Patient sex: M
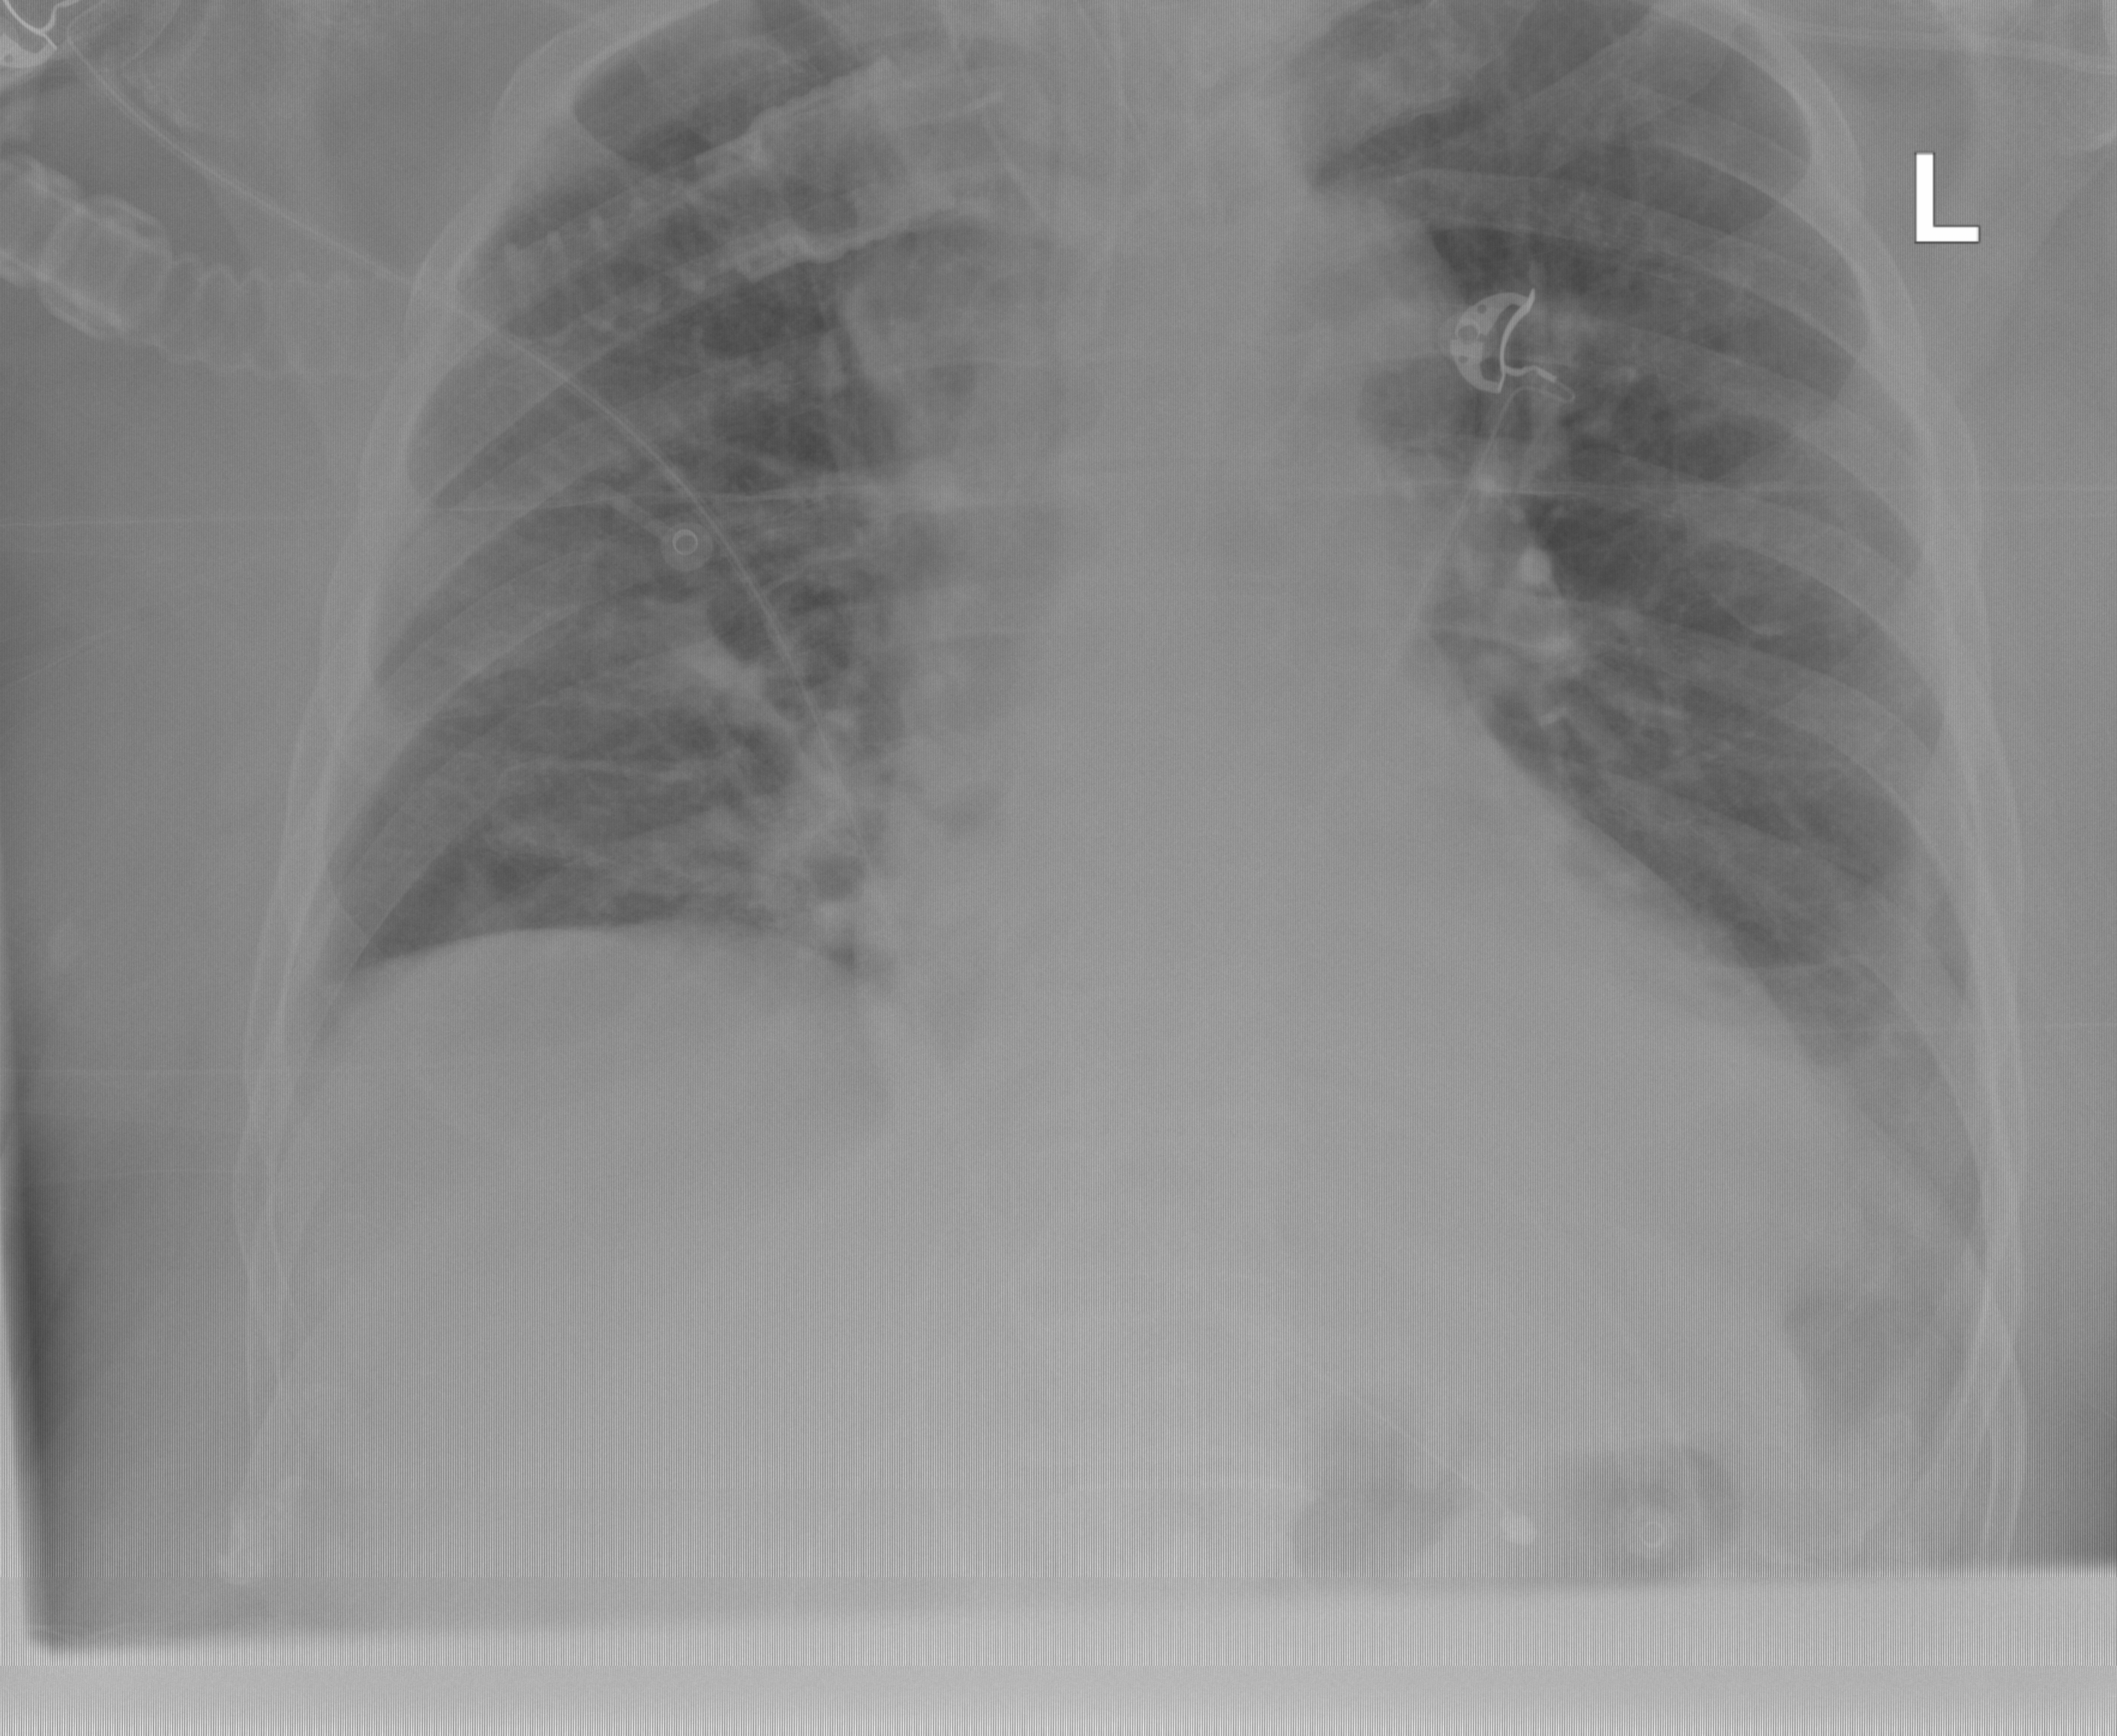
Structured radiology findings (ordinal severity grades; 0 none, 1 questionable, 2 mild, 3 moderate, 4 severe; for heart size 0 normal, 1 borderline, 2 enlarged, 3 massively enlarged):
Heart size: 1
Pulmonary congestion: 1
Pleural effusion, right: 0
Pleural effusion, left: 0
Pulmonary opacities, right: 1
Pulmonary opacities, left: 0
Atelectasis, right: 2
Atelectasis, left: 1